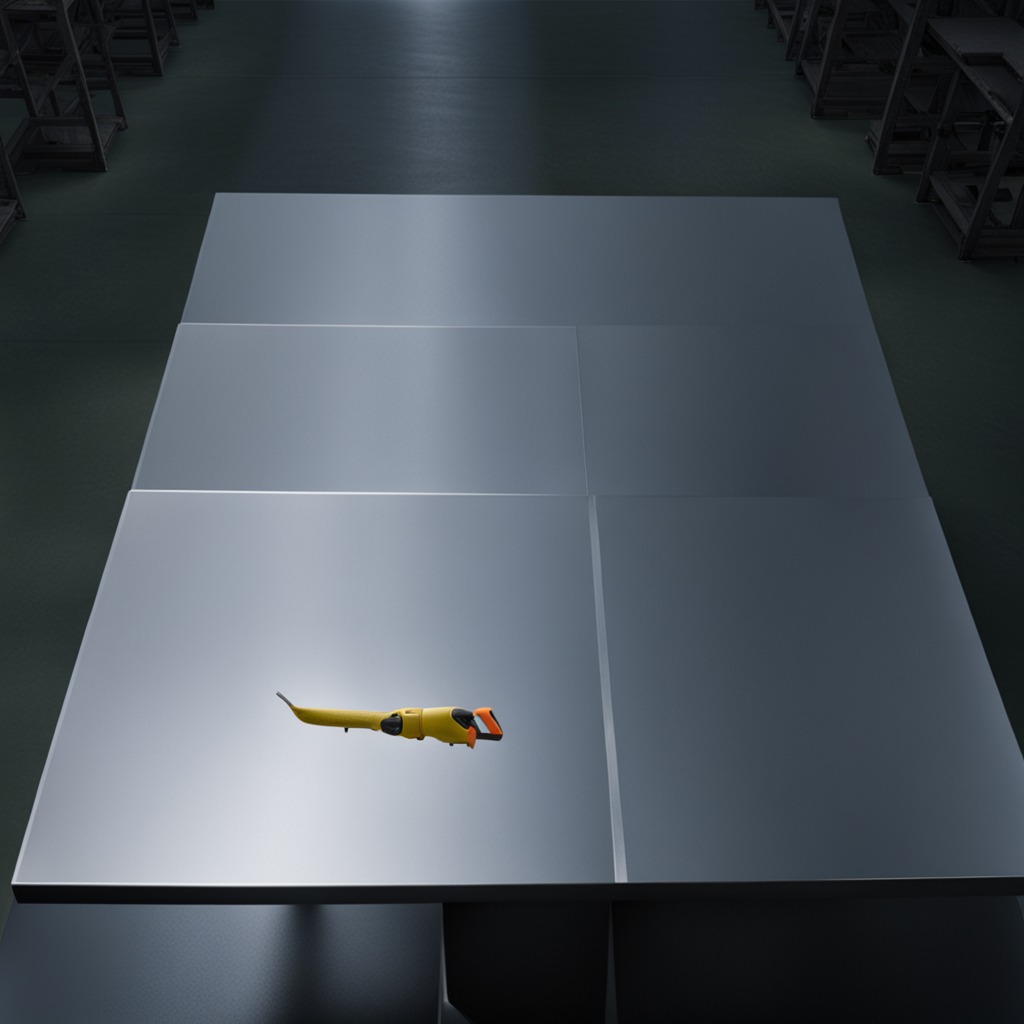
A metal saw is lying on the clean empty table in the basement in the evening.